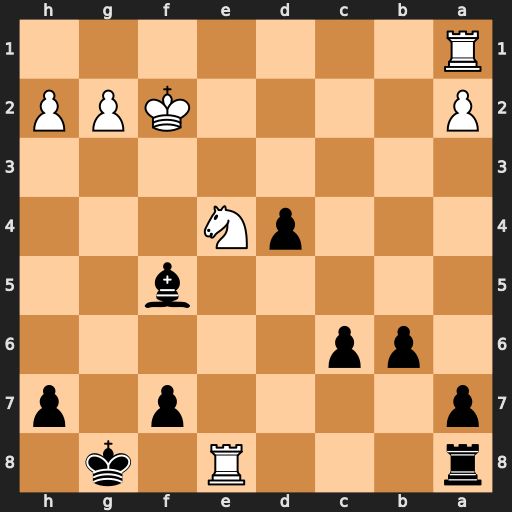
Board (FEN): r3R1k1/p4p1p/1pp5/5b2/3pN3/8/P4KPP/R7
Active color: b
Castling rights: -
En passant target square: -
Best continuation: Rxe8 Nf6+ Kf8 Nxe8 Kxe8